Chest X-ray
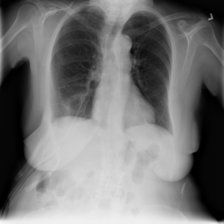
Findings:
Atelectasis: negative
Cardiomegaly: negative
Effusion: negative
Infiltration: negative
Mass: negative
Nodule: negative
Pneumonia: negative
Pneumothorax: negative
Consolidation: negative
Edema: negative
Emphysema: negative
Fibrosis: negative
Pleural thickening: negative
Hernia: negative